Question: Here's a challenge to all 'mathematica' tag followers. Let's make it a lot more convenient to insert images into SO post from Mathematica by creating an <URL> uploader.
How can we create a function 'imgur<URL> line such as '' ?
Useful references:
- <URL>
I failed to adapt this latter method to uploading an image without exporting it to a file first.
---
StackOverflow uses a <URL> to upload images to StackOverflow programmatically.
---
<URL> a solution for uploading to StackOverflow .
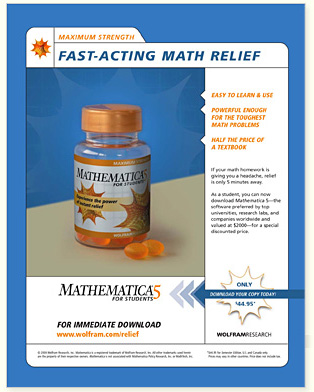
Answer: A little bird just informed me of a solution to this question (the underlying implementation still uses JLink, but this answer hides all the java related code):
'''
imgur[expr_] := Module[
{url, key, image, data, xml, imgurUrl},
url = "http://api.imgur.com/2/upload";
key = "c07bc3fb59ef878d5e23a0c4972fbb29";
image = Fold[ExportString, expr, {"PNG", "Base64"}];
xml = Import[url,
"XML", "RequestMethod" -> "POST",
"RequestParameters" -> {"key" -> key, "image" -> image}];
imgurUrl = Cases[xml, XMLElement["original", {}, {string_}] :> string,
Infinity][[1]];
""
]
'''
This is V8 only and the 'XML' import options '"RequestMethod"' and '"RequestParameters"' are undocumented and experimental (and therefore subject to change).